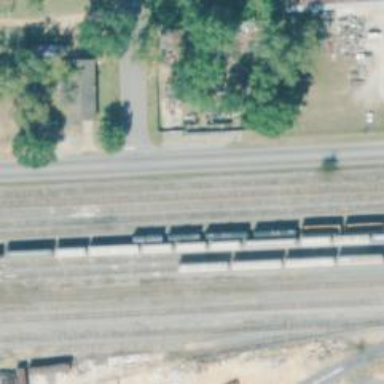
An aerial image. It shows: View of railway yard.